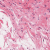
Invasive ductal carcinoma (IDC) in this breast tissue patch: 0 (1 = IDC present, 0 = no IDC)